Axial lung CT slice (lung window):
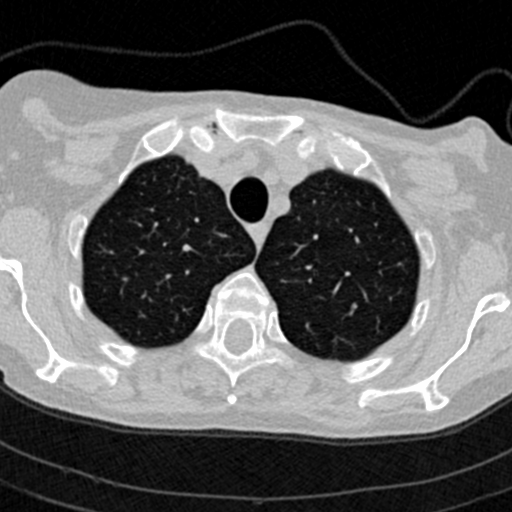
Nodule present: no